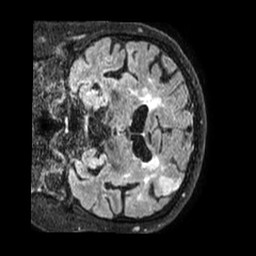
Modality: FLAIR
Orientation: coronal
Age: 78
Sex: male
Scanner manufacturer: philips
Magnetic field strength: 3 T
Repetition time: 4.8 s
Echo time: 0.34 s